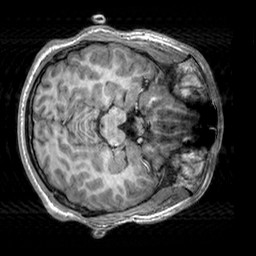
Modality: T1w
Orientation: axial
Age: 19
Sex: male
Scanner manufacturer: siemens
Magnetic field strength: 3 T
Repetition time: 2.3 s
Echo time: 0.00303 s